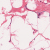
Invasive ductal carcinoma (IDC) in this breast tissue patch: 0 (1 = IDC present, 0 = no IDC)